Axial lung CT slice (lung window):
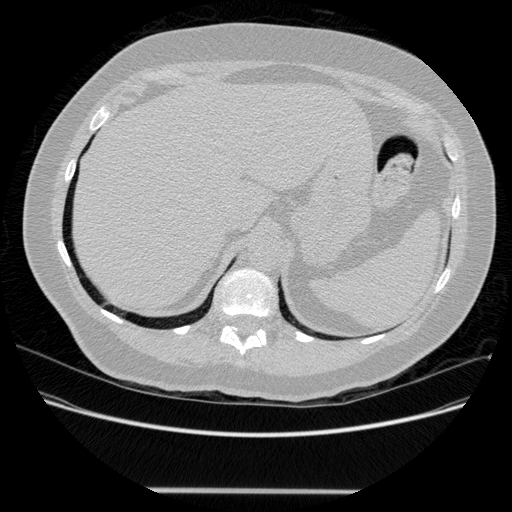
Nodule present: no